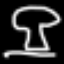
Label: mushroom